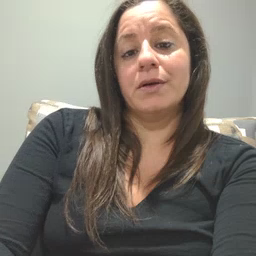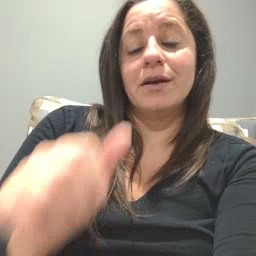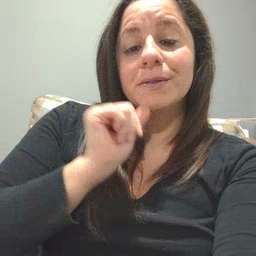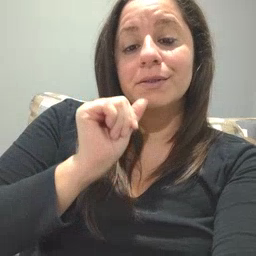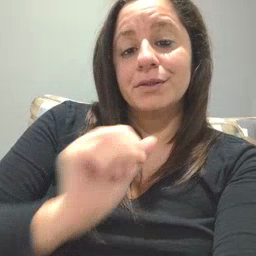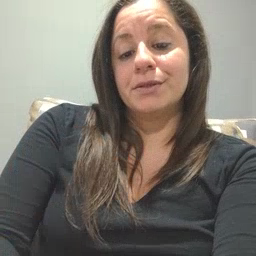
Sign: aunt